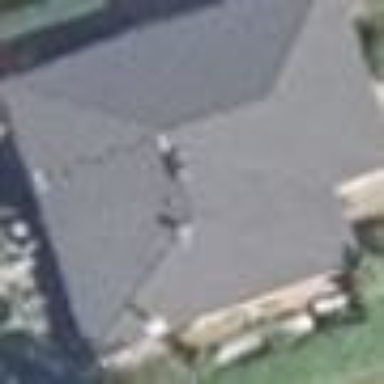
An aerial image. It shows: Simple and straightforward house.